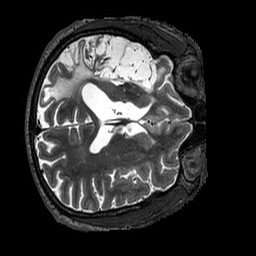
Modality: T2w
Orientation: axial
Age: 56
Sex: male
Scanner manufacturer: siemens
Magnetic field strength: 3 T
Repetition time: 3.2 s
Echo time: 0.567 s